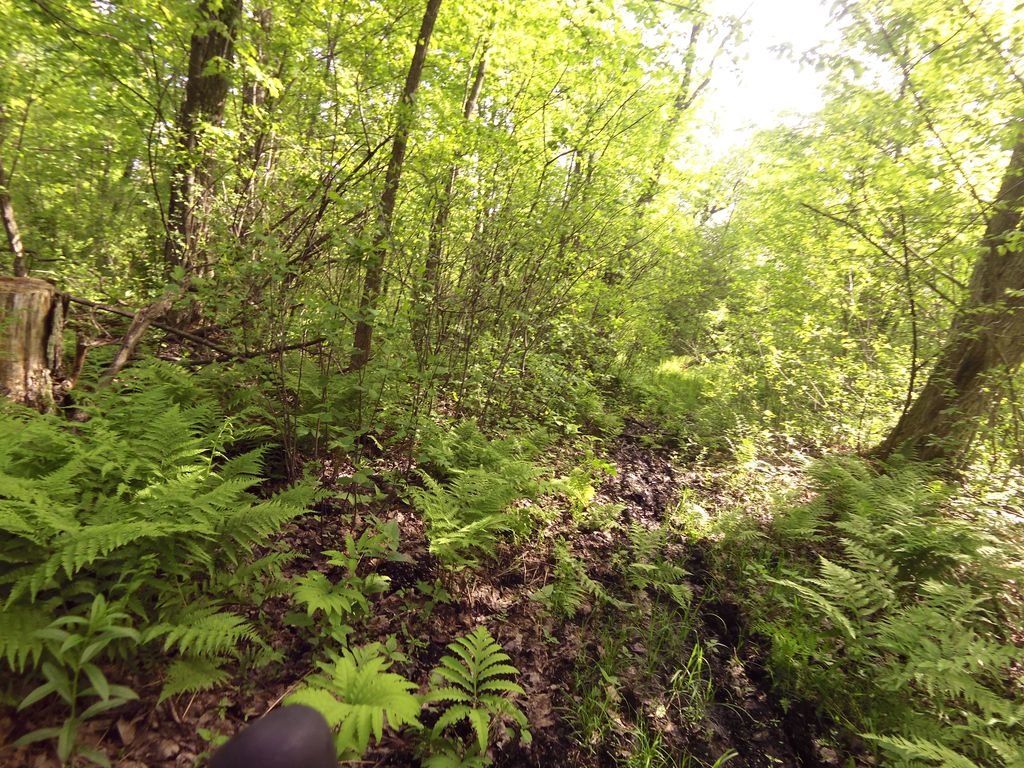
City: ottawa-gatineau